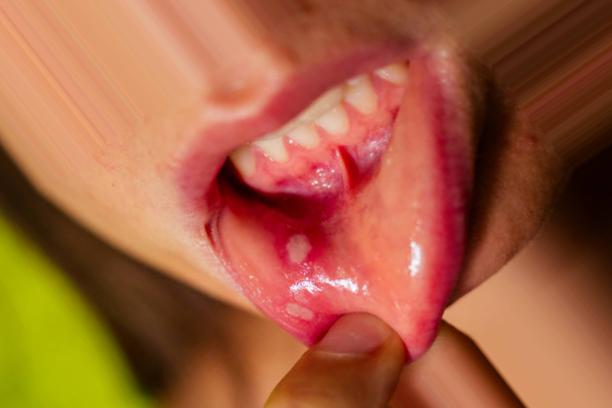
Condition: Mouth Ulcer